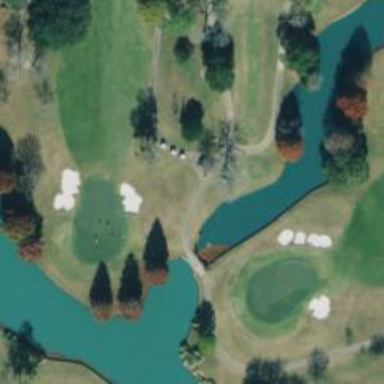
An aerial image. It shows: Path for golf carts.